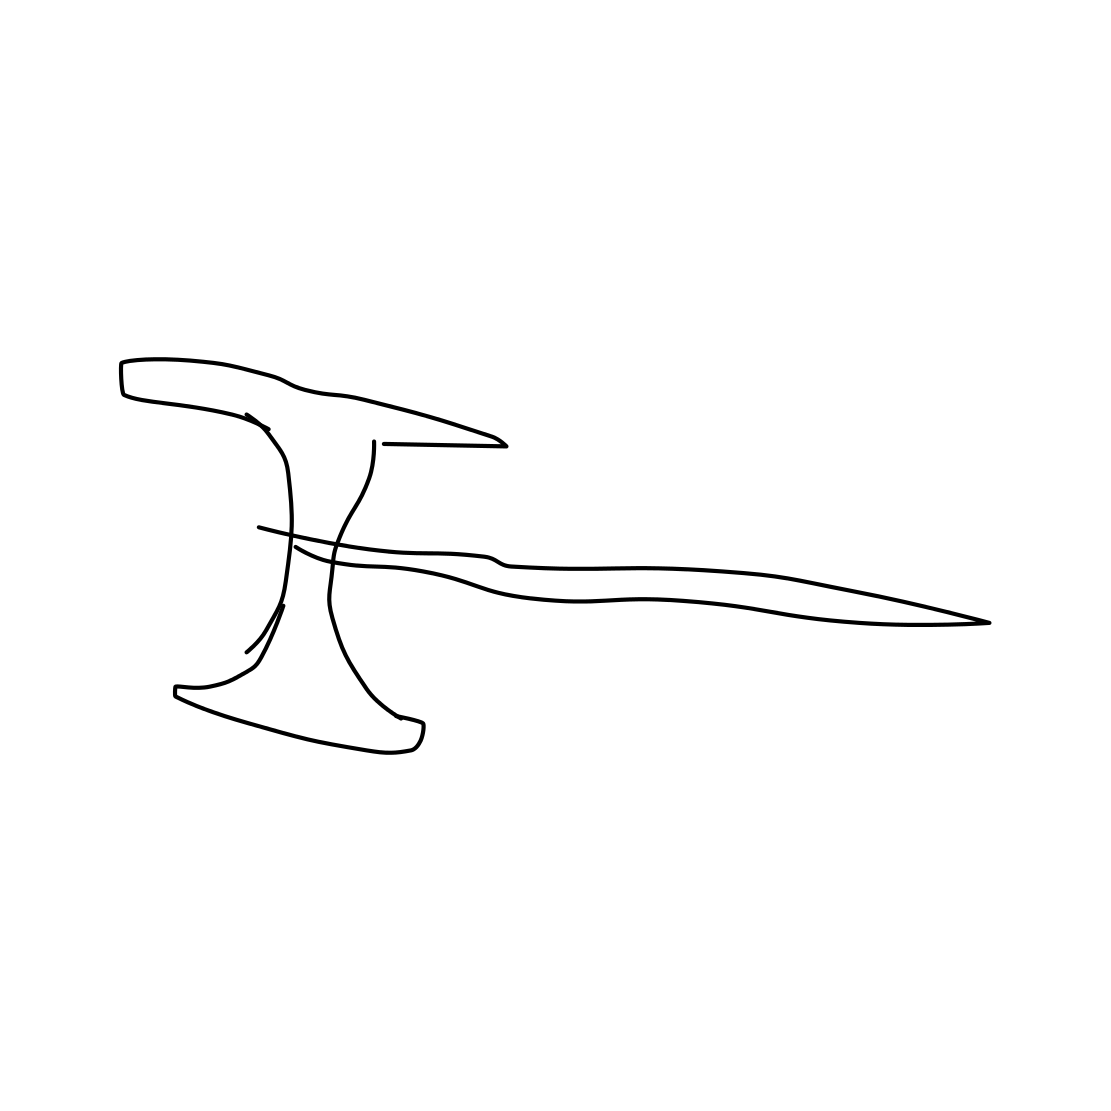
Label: axe